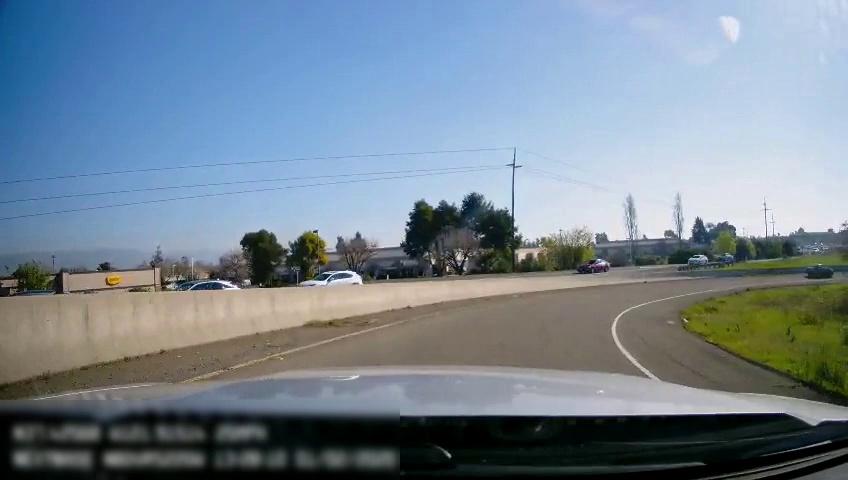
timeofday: Day
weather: Sunny
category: Drivable Space
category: Drivable Space
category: Vehicles | SUV
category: Vehicles | Car
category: Vehicles | Car
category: Vehicles | SUV
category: Vehicles | Car
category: Lanes | Current Lane
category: Lanes | Alternate Lane